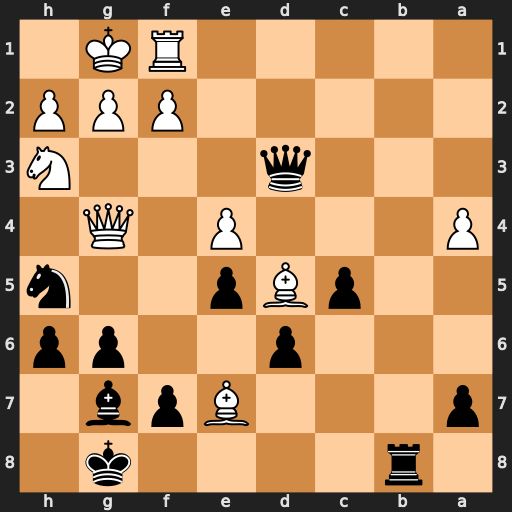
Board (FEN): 1r4k1/p3Bpb1/3p2pp/2pBp2n/P3P1Q1/3q3N/5PPP/5RK1
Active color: b
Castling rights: -
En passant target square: -
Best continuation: Rb1 Qe2 Qxe2